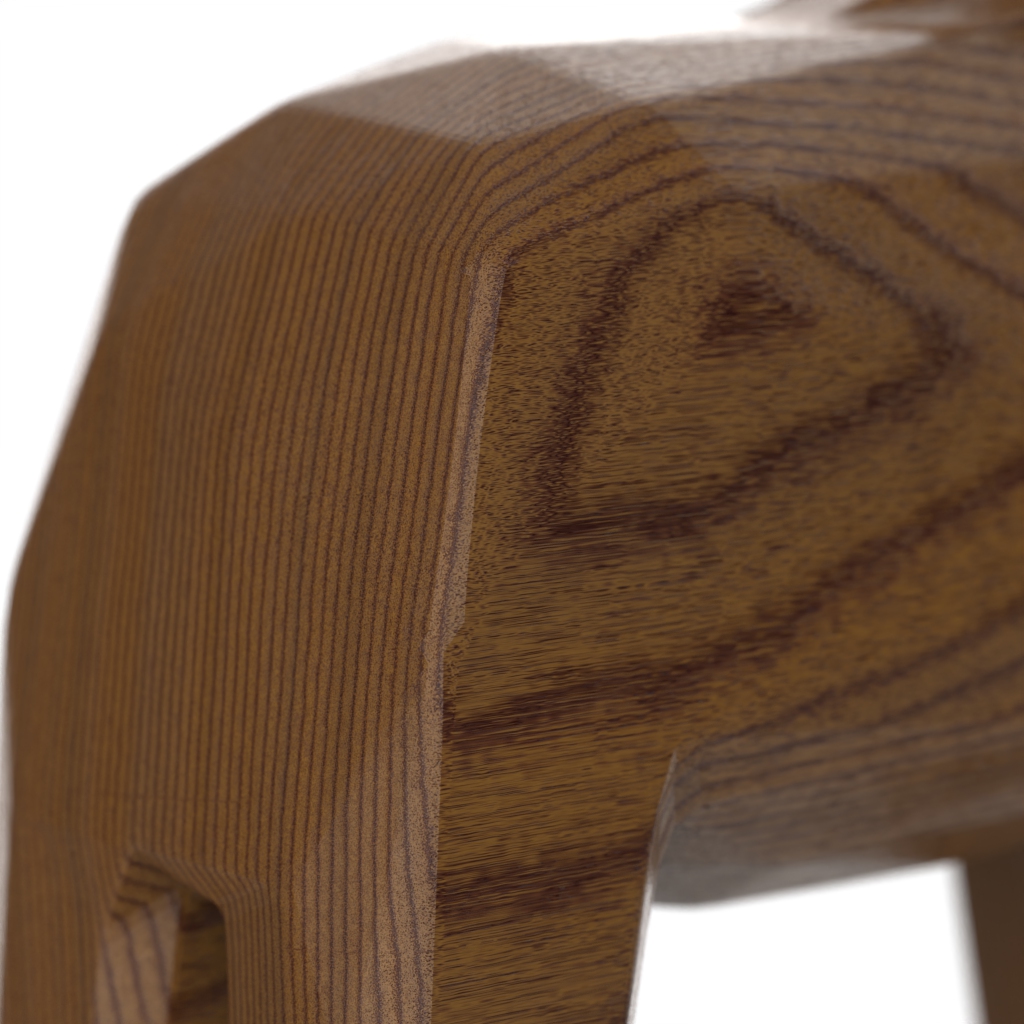
A high quality rendering of a dalahest_oak dalecarlian horse figurine made of varnished dark oak standing on a white surface in an a white studio with artificial white studio lighting,extreme close-up from the rear right side macro, 150 mm, f 16, macro, bokeh